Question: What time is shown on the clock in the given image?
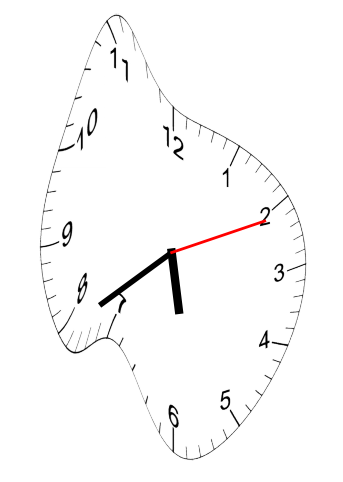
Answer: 05:39:11